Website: lowes
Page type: delivery-shipping
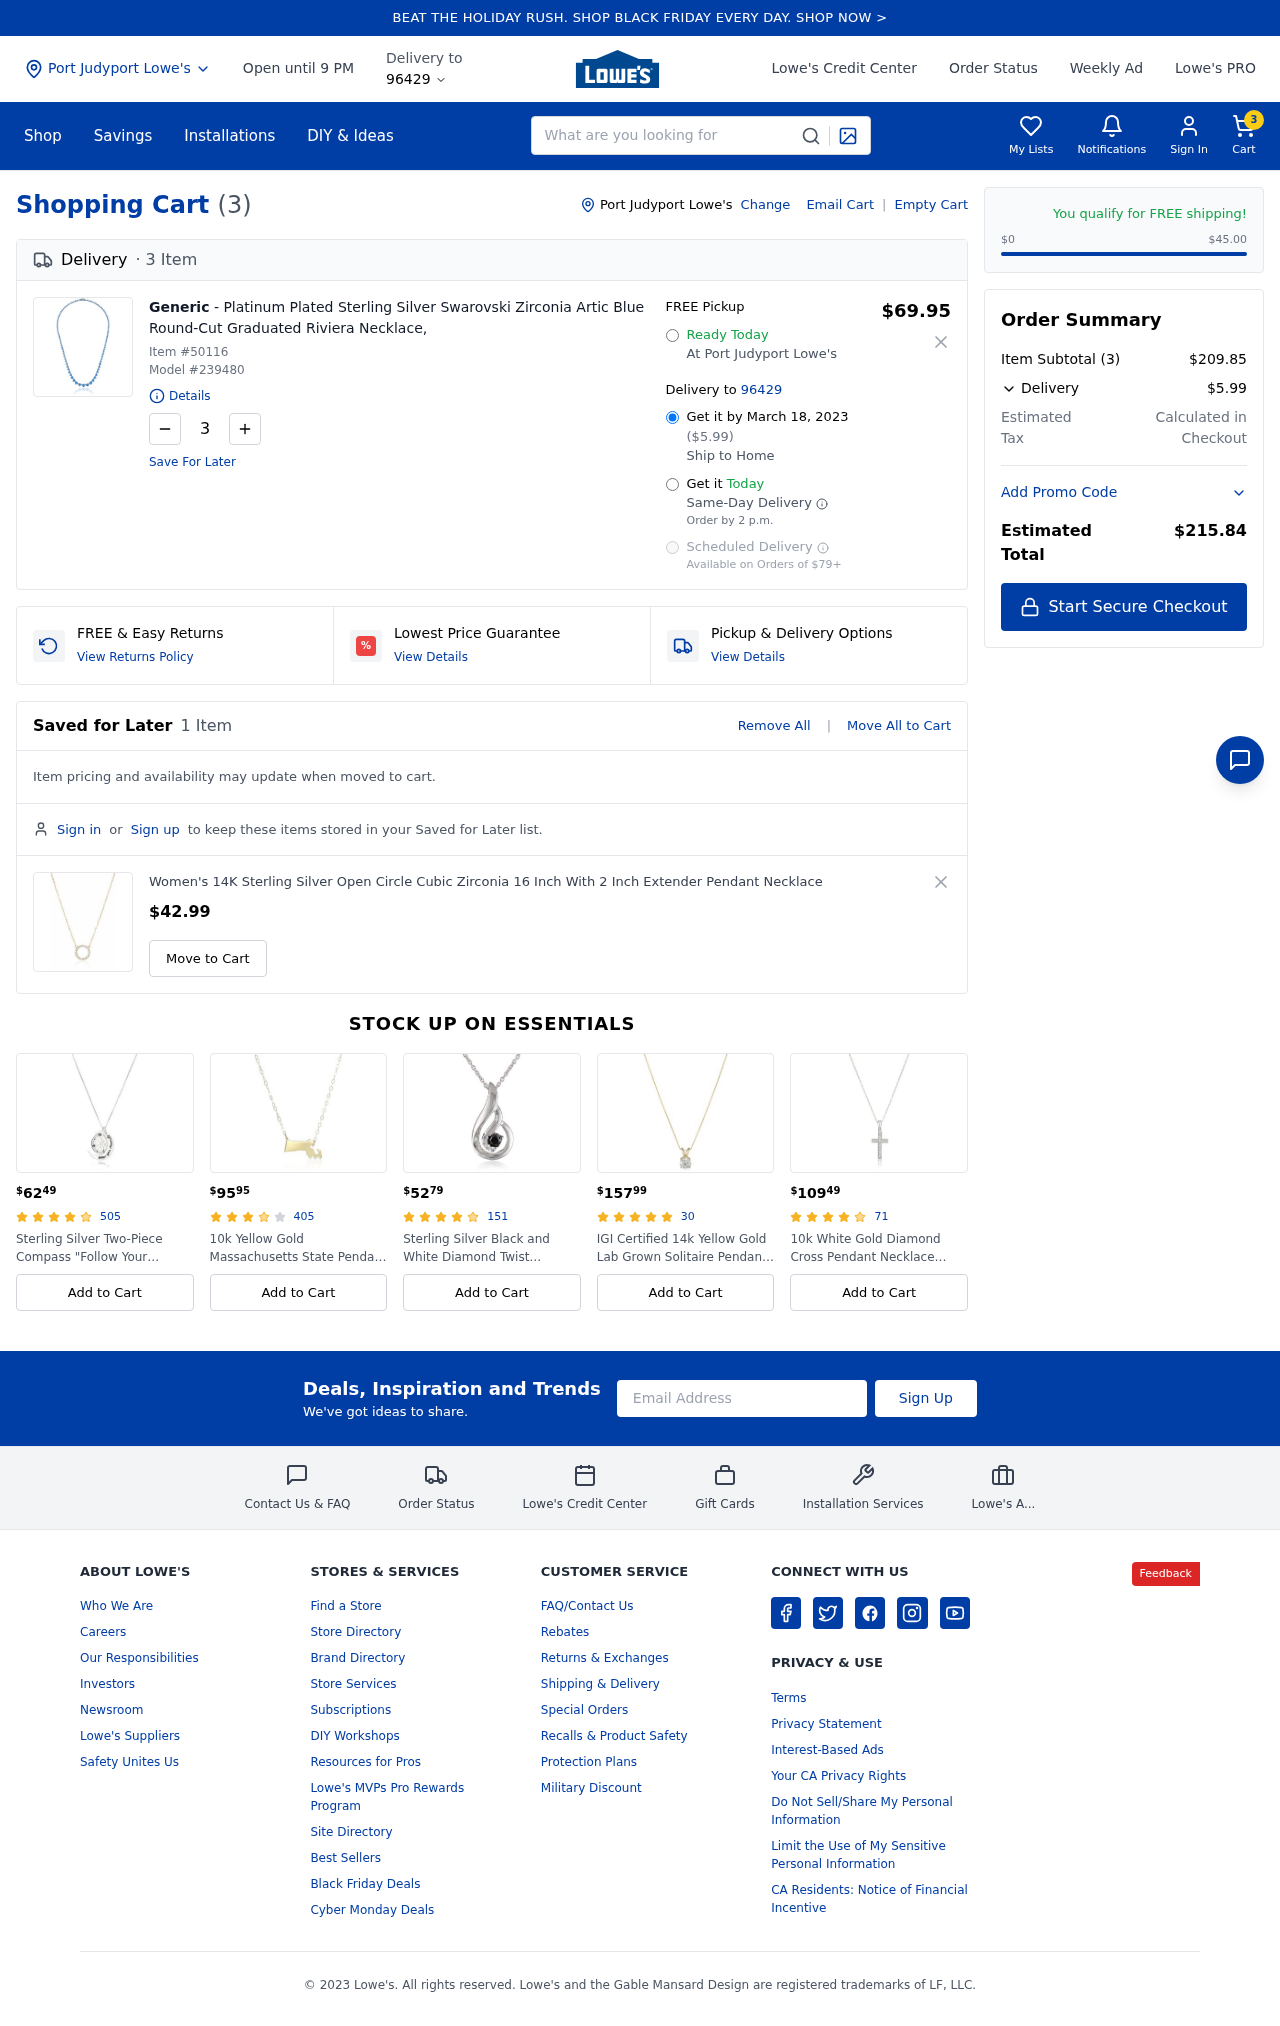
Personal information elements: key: PII_CITY
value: Port Judyport
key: PII_EMAIL
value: ahernandez@hotmail.com
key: PII_POSTCODE
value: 96429
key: PII_CITY2
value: Port Judyport
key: PII_CITY3
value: Port Judyport
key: PII_POSTCODE_FULL
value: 96429
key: PII_POSTCODE_NUMERIC
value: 96429
Product elements: key: PRODUCT1_BRAND
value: Generic
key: PRODUCT1_NAME
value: Platinum Plated Sterling Silver Swarovski Zirconia Artic Blue Round-Cut Graduated Riviera Necklace,
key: PRODUCT1_PRICE
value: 69.95
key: PRODUCT1_QUANTITY
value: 3
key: PRODUCT2_NAME
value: Women's 14K Sterling Silver Open Circle Cubic Zirconia 16 Inch With 2 Inch Extender Pendant Necklace
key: PRODUCT2_PRICE
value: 42.99
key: PRODUCT1_ITEM_NUMBER
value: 50116
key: PRODUCT1_MODEL_NUMBER
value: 239480
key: PRODUCT3_PRICE
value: $6249
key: PRODUCT3_NUM_RATINGS
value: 505
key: PRODUCT3_NAME
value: Sterling Silver Two-Piece Compass "Follow Your Dreams" Pendant Necklace, 18"
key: PRODUCT4_PRICE
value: $9595
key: PRODUCT4_NUM_RATINGS
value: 405
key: PRODUCT4_NAME
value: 10k Yellow Gold Massachusetts State Pendant Necklace, 16"+2" Extender
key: PRODUCT5_PRICE
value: $5279
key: PRODUCT5_NUM_RATINGS
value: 151
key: PRODUCT5_NAME
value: Sterling Silver Black and White Diamond Twist Pendant Necklace (1/5 cttw, I-J Color, I2-I3 Clarity),
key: PRODUCT6_PRICE
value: $15799
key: PRODUCT6_NUM_RATINGS
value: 30
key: PRODUCT6_NAME
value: IGI Certified 14k Yellow Gold Lab Grown Solitaire Pendant Necklace (1cttw, I-J Color, SI1-SI2 Clarit
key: PRODUCT7_PRICE
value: $10949
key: PRODUCT7_NUM_RATINGS
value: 71
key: PRODUCT7_NAME
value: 10k White Gold Diamond Cross Pendant Necklace (1/10 cttw, I-J Color, I2-I3 Clarity), 18''
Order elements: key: ORDER_NUM_ITEMS
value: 3
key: ORDER_DELIVERY_DATE
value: March 18, 2023
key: ORDER_SHIPPING_COST
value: $5.99
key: ORDER_SUBTOTAL
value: $209.85
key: ORDER_TOTAL
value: $215.84
Search elements: key: HEADER_SEARCH
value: What are you looking for